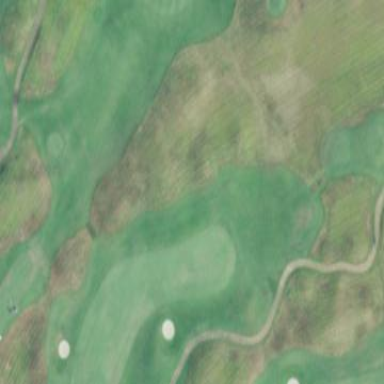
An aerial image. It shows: Rough area on grassy golf course.